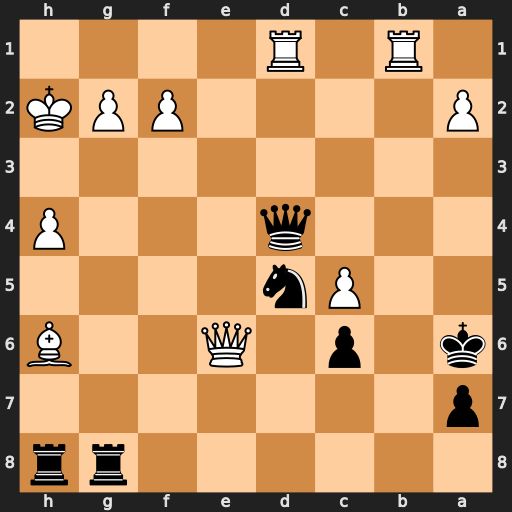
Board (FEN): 6rr/p7/k1p1Q2B/2Pn4/3q3P/8/P4PPK/1R1R4
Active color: b
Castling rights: -
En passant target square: -
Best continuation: Qxh4+ Kg1 Rxh6 Qe2+ Ka5